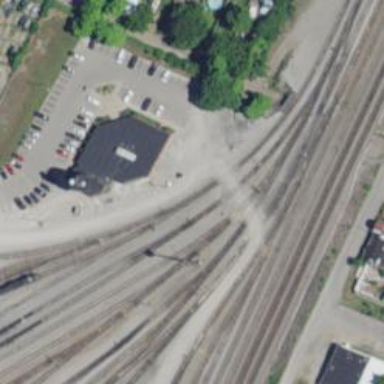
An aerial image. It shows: Railway yard in service.